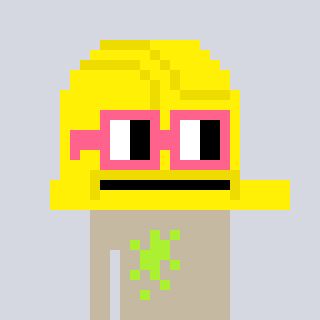
a pixel art character with square pink glasses, a construction helmet-shaped head and a bege-colored body on a cool background